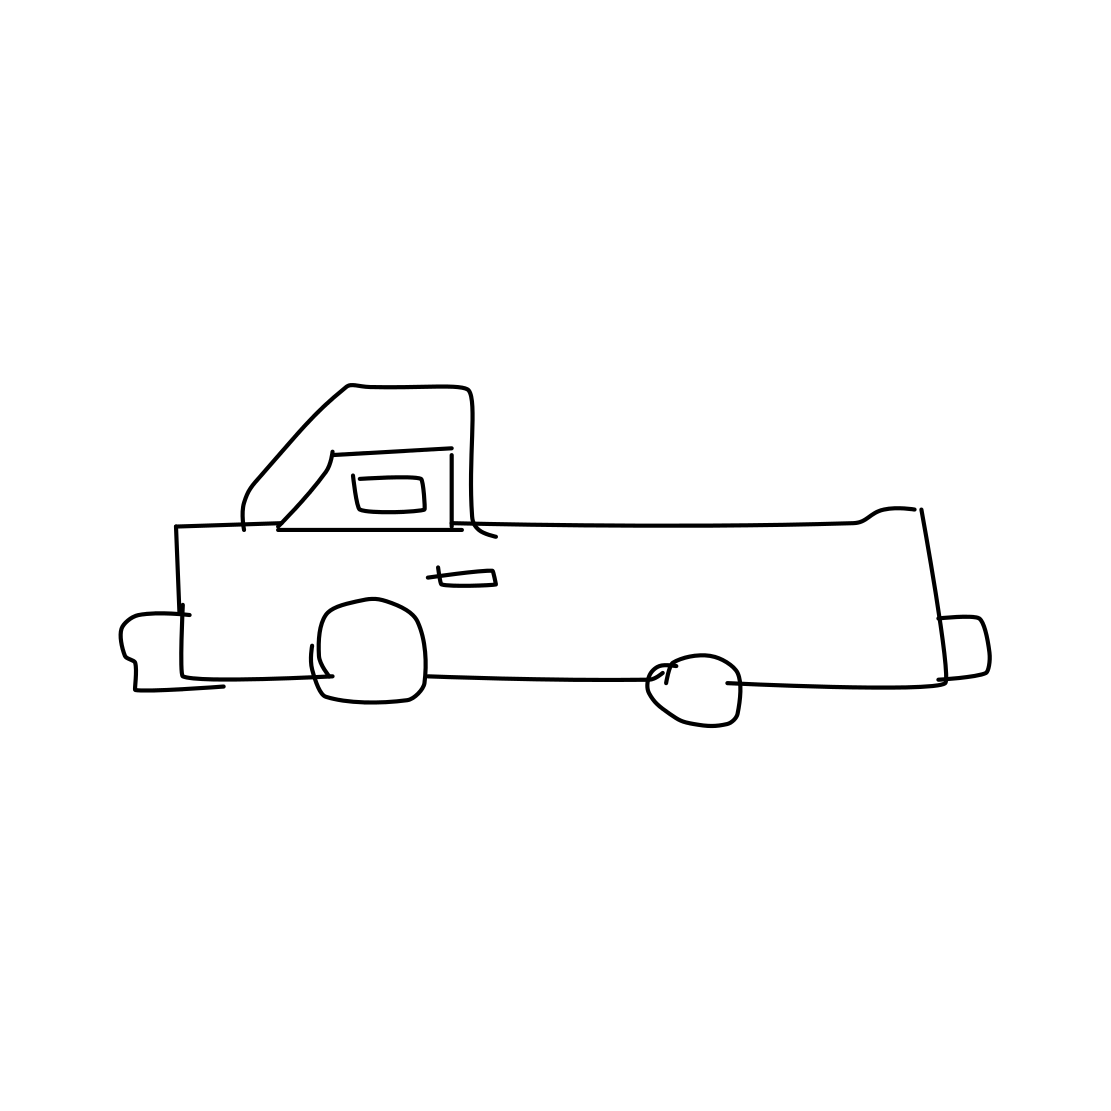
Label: pickup truck